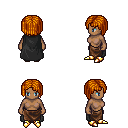
a pixel art fantasy rpg character, female body template, human, dark skin, black cape, robe skirt, dark blonde pageboy hairstyle, gold boots, four views (front, back, left, right), 2x2 character sprite sheet, small pixel art, hard edges, no anti-aliasing